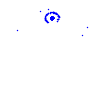
Particle: electron